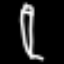
Label: pencil